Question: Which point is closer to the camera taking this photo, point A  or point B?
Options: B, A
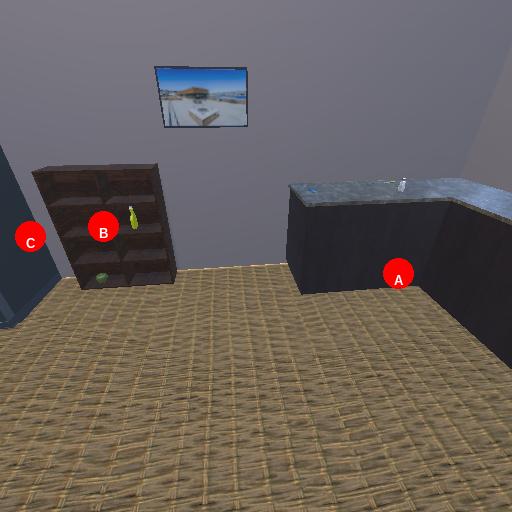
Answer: B